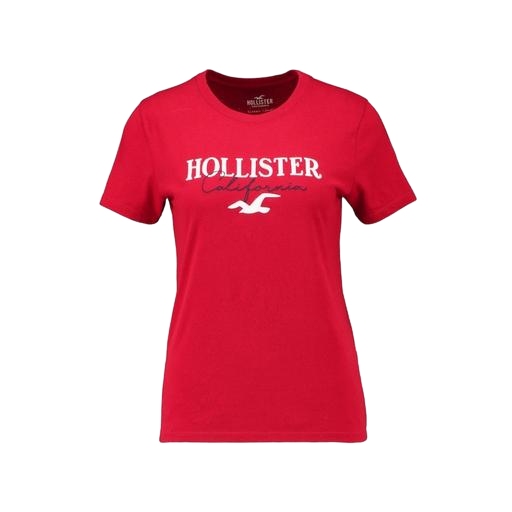
regular t-shirt, red t-shirt woman, red graphic tee, white background